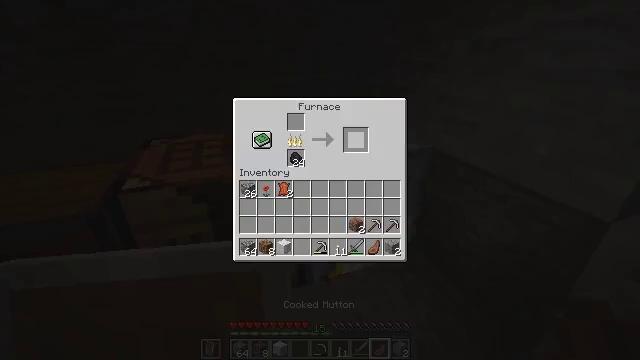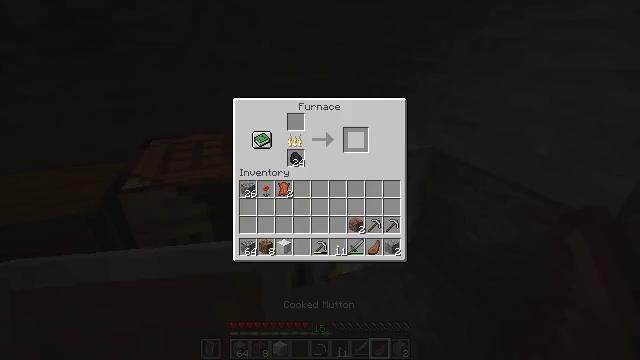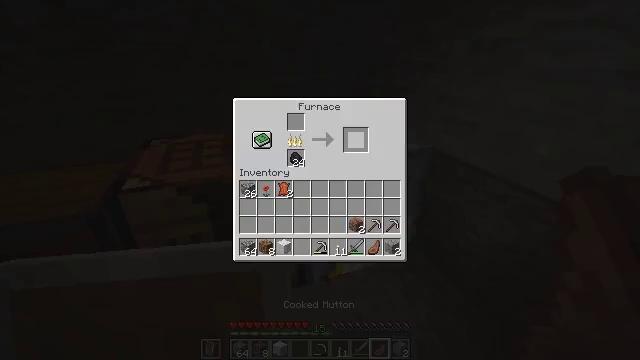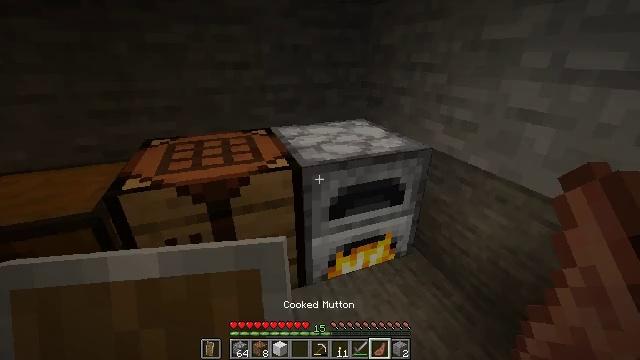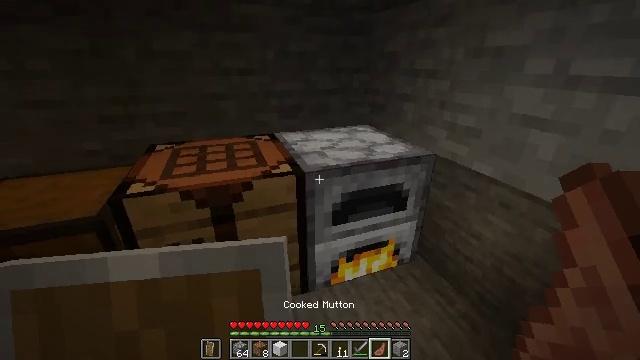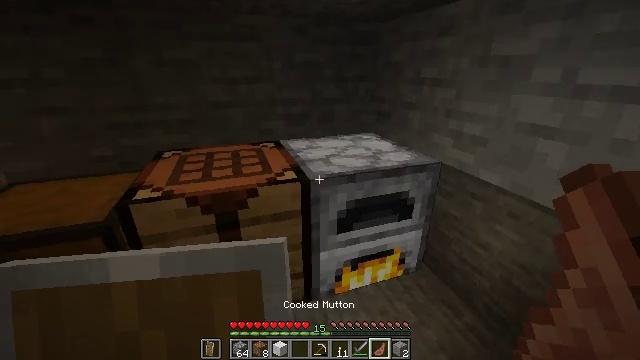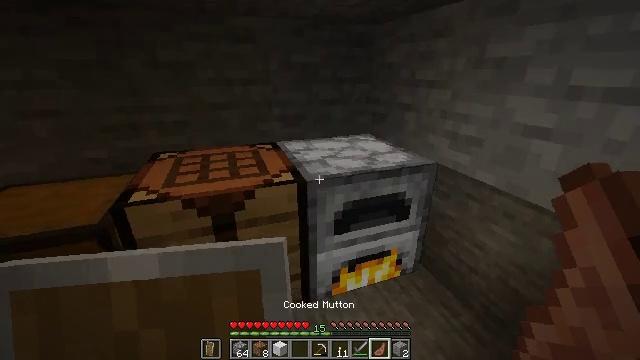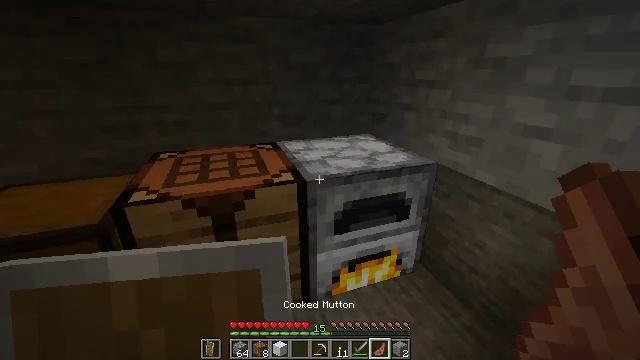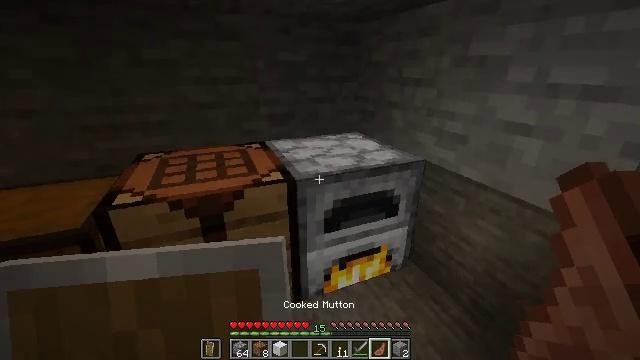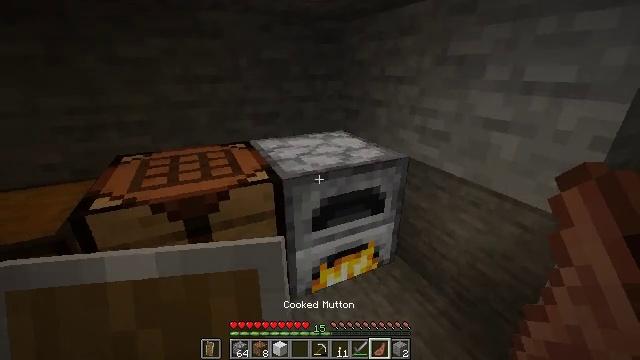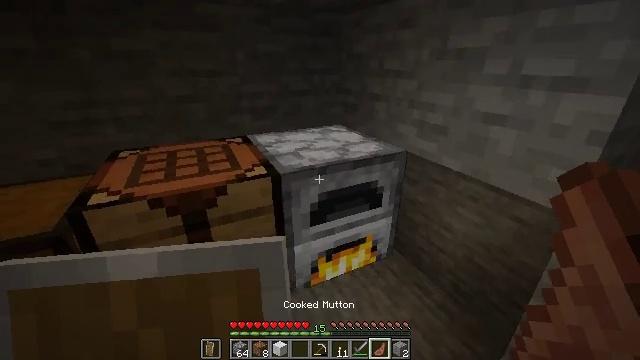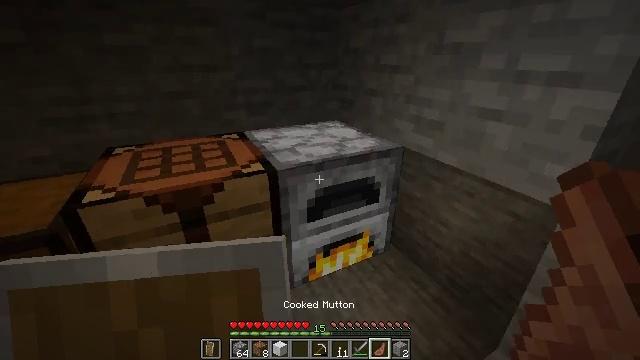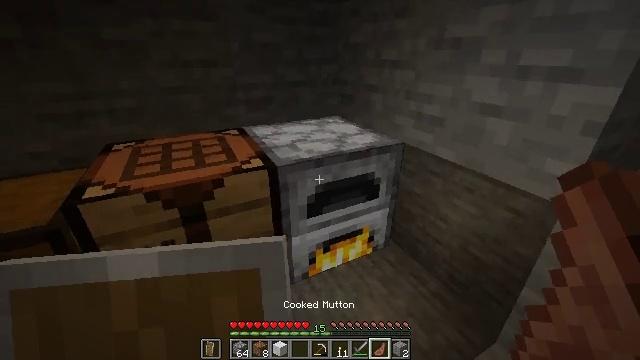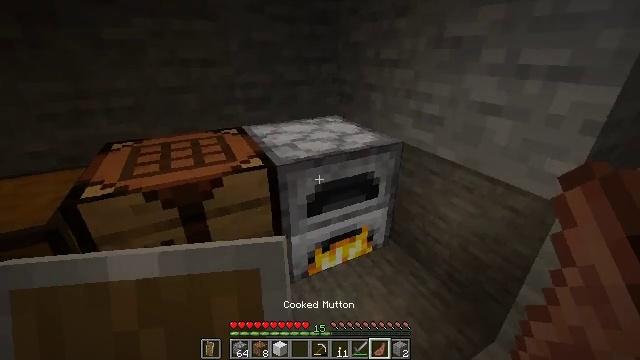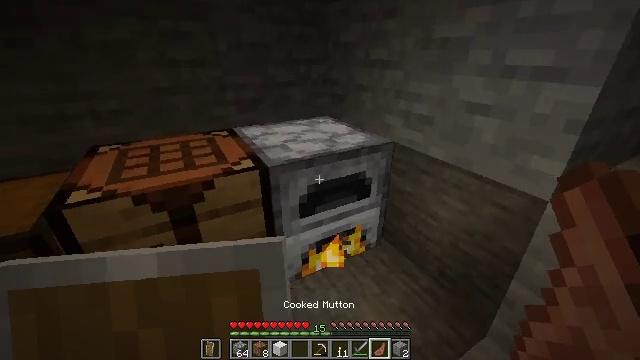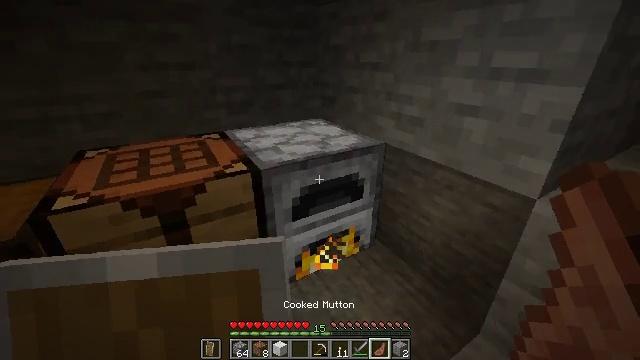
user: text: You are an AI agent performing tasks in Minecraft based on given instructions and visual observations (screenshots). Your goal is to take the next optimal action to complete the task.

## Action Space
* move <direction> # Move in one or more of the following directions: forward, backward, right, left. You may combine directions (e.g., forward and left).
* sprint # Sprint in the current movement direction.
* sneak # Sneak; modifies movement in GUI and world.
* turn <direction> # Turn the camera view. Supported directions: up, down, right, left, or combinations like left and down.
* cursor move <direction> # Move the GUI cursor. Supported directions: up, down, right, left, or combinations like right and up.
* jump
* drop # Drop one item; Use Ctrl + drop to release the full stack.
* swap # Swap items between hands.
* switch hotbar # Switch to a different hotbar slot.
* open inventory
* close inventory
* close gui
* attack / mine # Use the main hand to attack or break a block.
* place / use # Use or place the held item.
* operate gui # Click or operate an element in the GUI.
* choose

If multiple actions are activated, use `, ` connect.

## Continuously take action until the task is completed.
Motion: motion action
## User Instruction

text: Kill the tropical fish.
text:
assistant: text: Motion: sneak
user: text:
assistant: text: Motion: sneak
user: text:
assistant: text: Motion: sneak, open inventory
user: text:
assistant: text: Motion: turn up, open inventory
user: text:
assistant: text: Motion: turn left and up, open inventory
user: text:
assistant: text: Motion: open inventory
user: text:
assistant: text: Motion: no_op
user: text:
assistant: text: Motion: turn right
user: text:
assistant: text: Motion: turn right
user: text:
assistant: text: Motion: turn down
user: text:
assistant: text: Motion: no_op
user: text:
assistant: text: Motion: no_op
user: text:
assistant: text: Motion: no_op
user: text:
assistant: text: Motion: turn right
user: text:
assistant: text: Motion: turn right
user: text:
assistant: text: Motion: turn right
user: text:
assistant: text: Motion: turn right
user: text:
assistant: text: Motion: turn right
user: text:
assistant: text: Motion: move right, turn right
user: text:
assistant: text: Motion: move right, turn right and up
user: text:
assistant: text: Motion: move right, turn right and up
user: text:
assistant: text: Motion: move right, turn right and up
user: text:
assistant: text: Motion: move right, turn right and up
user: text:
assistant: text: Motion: move forward and move right, turn up
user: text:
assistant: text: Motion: move forward and move right, turn up
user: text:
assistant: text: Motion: move forward, turn up
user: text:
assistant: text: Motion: move forward, turn up
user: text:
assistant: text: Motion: move forward, turn up
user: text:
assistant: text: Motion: move forward, turn left and up
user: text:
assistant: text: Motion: move forward, turn left and up